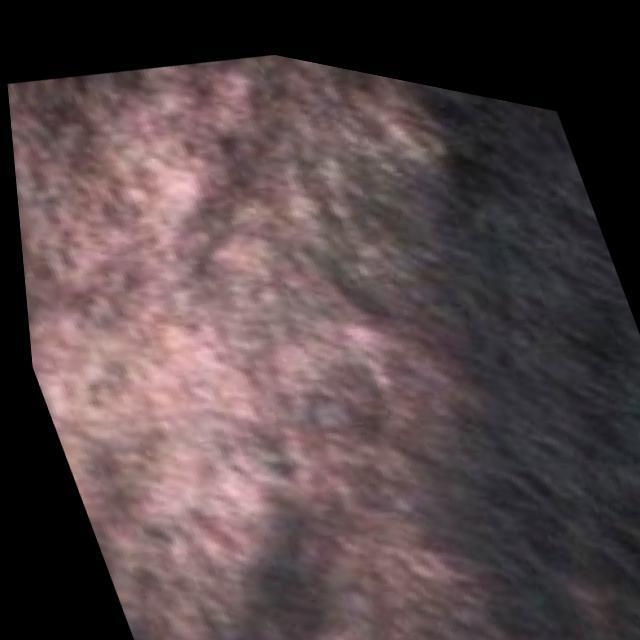
Canine hypersensitivity reaction — allergic skin response with urticaria, erythema, pruritus, and angioedema. May be food, environmental, or flea allergy related.